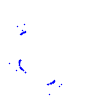
Particle: proton